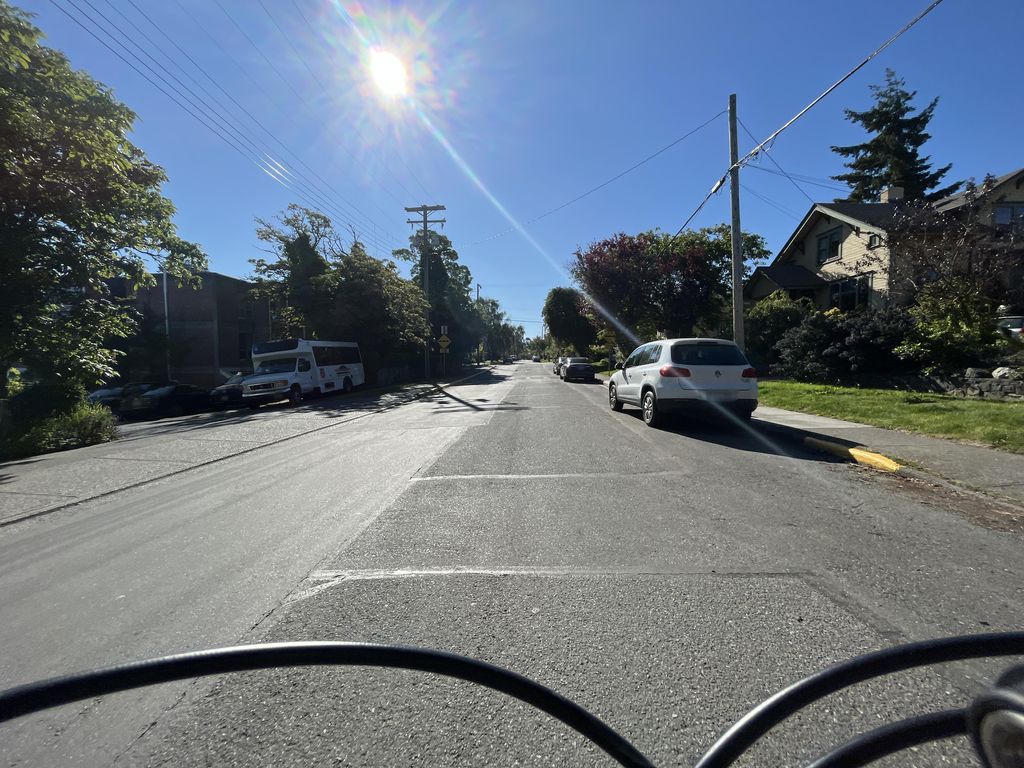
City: victoria